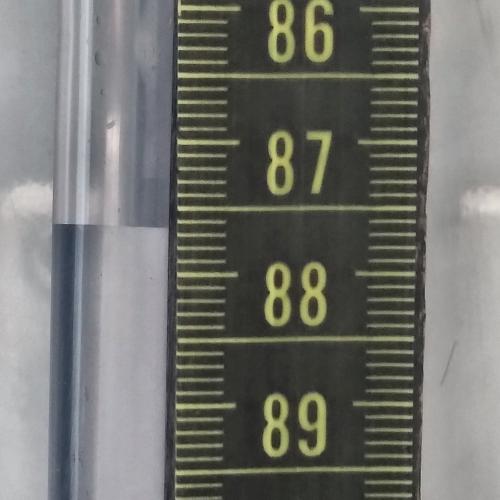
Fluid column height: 87.7 cm